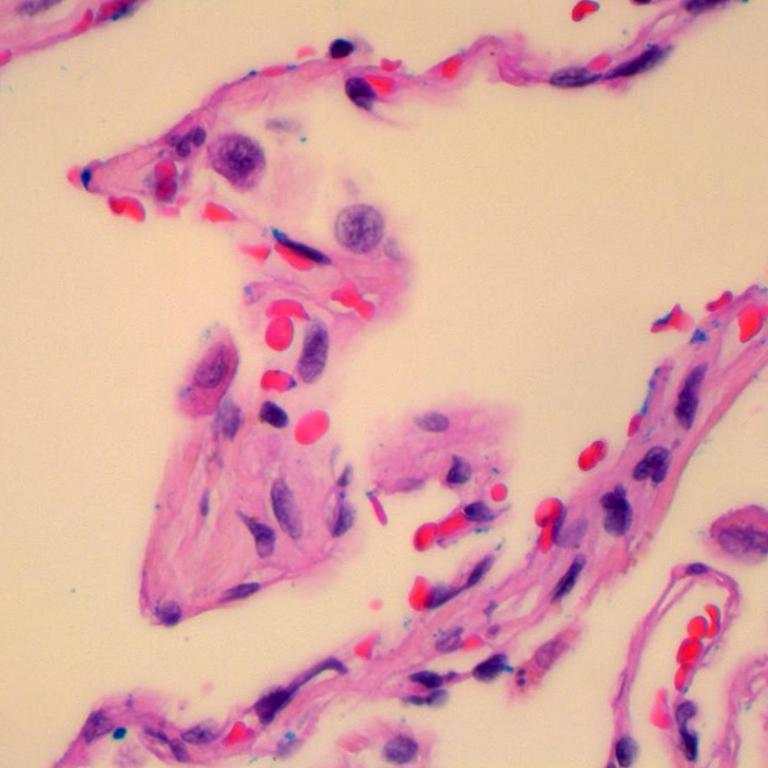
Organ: lung
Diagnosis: benign